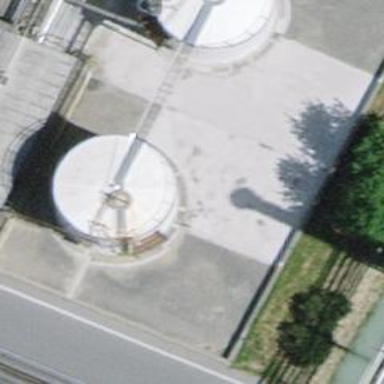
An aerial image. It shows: Industrial building housing storage tank.